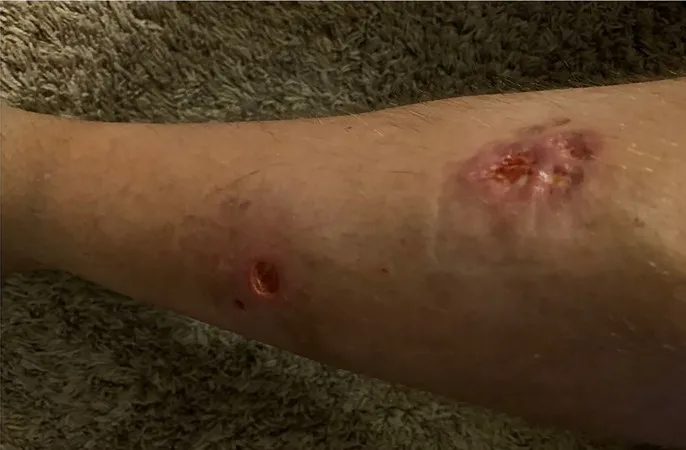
Right lower extremity shin ulcerations.
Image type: medical_photograph (skin_photograph)